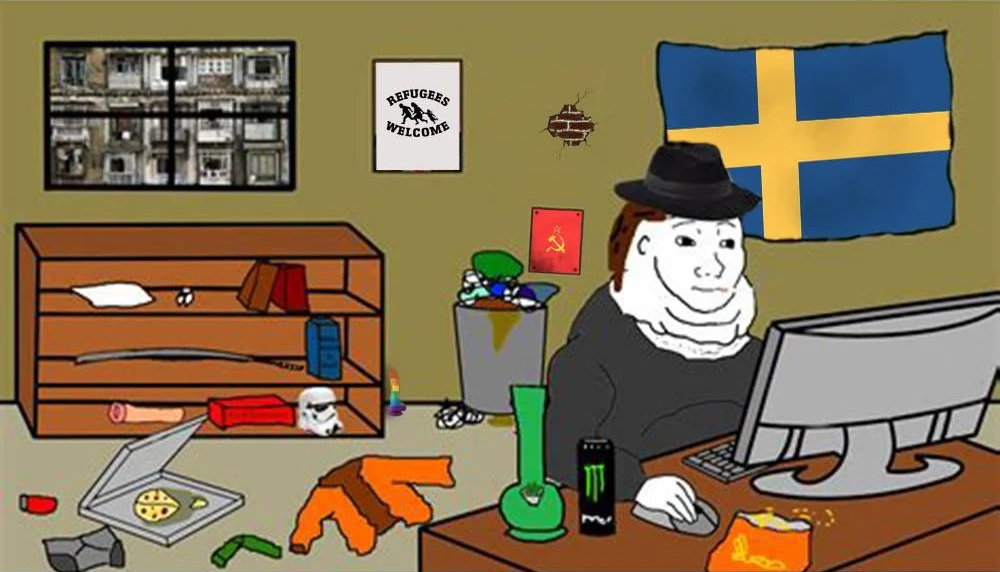
Label: 5_Wojak_with_Background